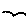
Label: bird